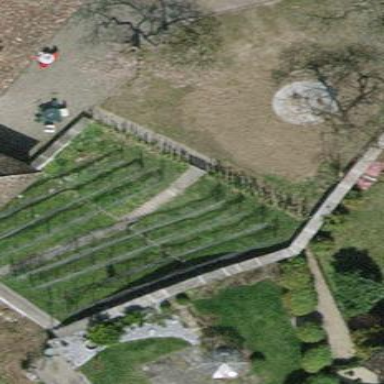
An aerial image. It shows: Vineyard growing grapes.